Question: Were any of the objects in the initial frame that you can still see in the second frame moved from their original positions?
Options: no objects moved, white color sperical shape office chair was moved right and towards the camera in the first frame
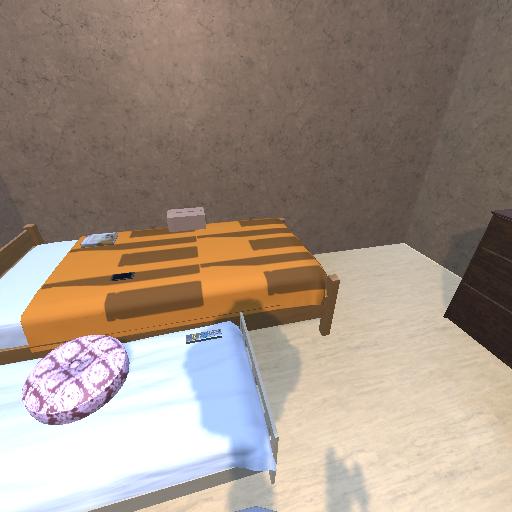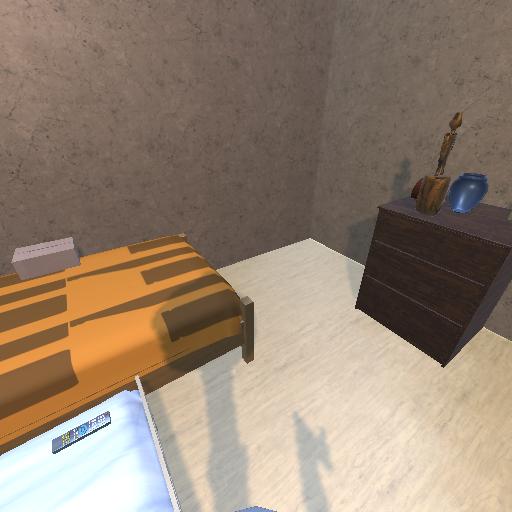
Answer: no objects moved